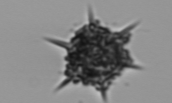
Label: Dictyocha